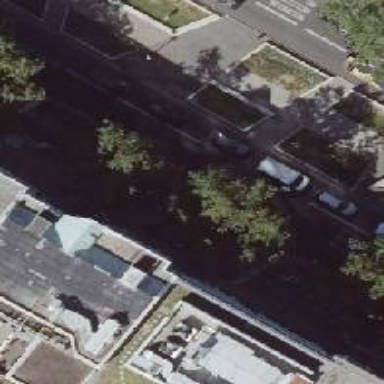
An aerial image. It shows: Sidewalk.